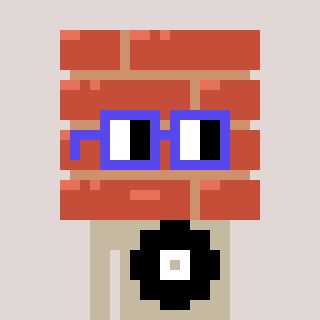
a pixel art character with square blue glasses, a wall-shaped head and a bege-colored body on a warm background